Field crop: tomato
Growth stage: 1
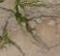
Species: cyperus